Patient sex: M
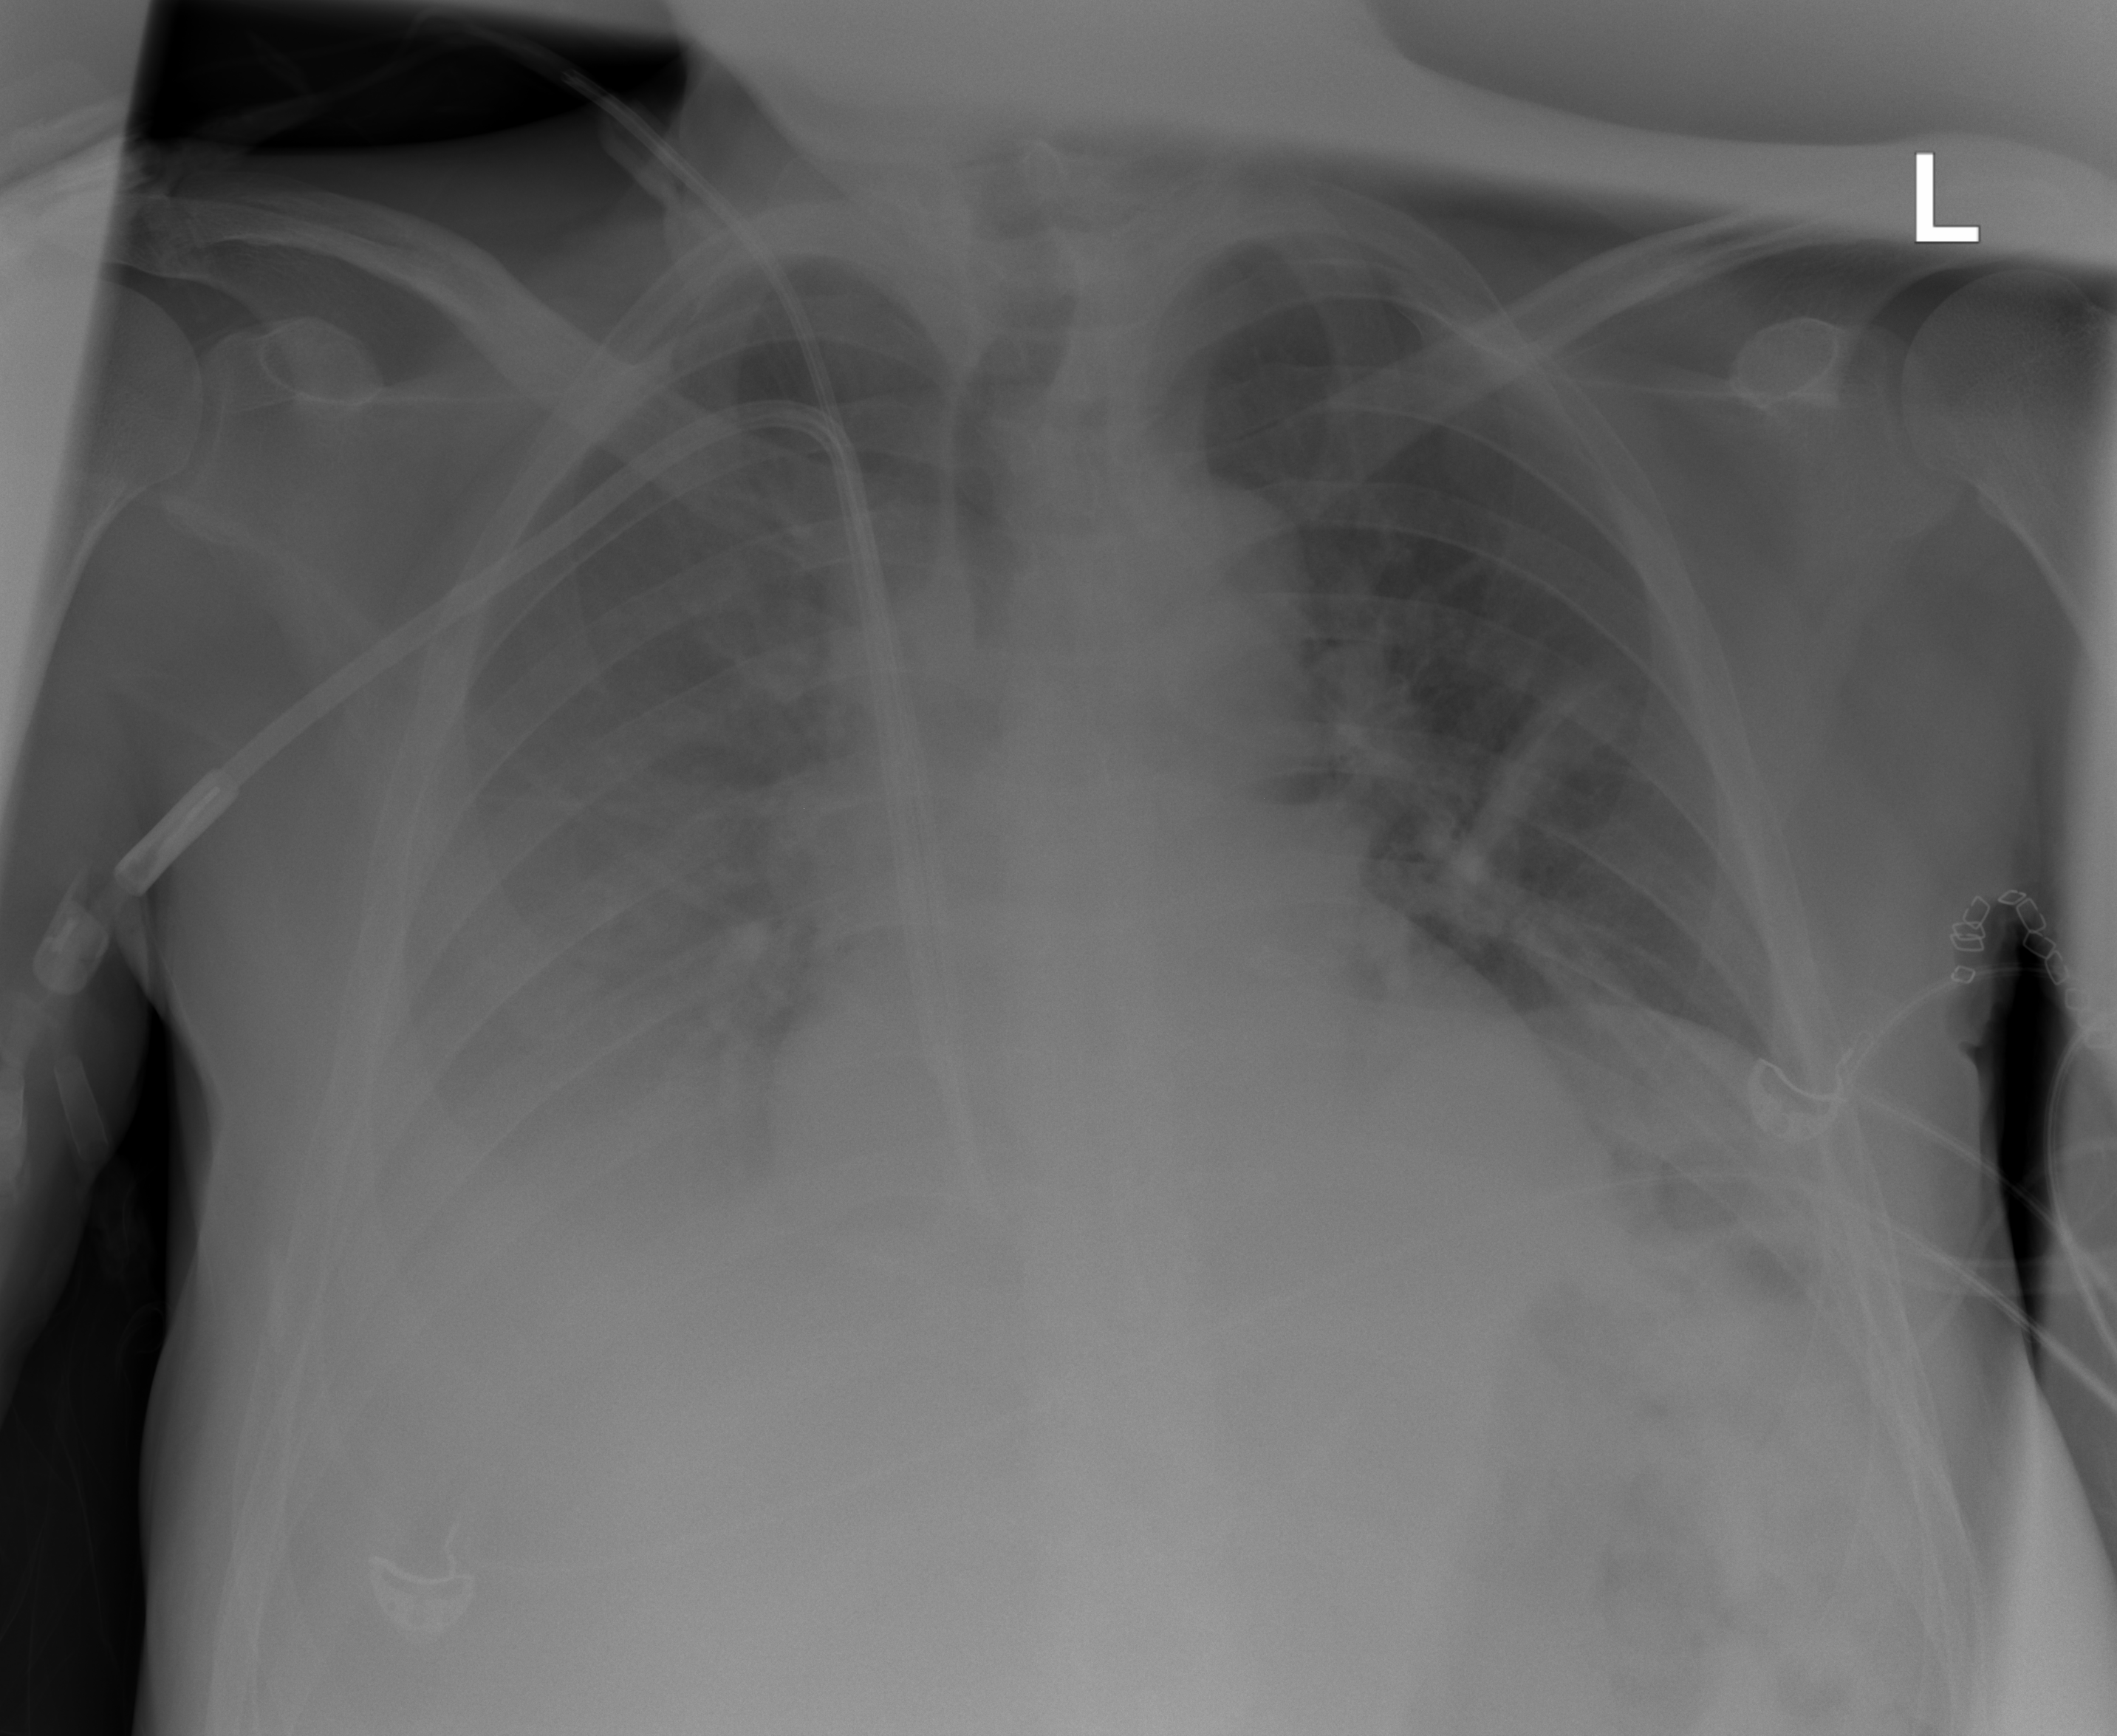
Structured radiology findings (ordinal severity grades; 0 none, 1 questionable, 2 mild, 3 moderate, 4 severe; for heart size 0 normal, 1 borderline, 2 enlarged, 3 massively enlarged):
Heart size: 0
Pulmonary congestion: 0
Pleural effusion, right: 2
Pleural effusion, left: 2
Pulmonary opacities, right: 0
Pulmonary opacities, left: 0
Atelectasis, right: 2
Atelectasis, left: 2